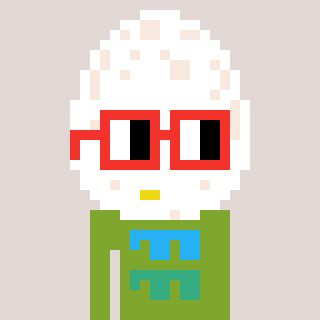
a pixel art character with square red glasses, a egg-shaped head and a slimegreen-colored body on a warm background